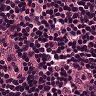
Metastatic tissue present: no